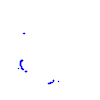
Particle: proton